Interaction volume radius: 5 \u00c5
Interaction volume height: 45 \u00c5
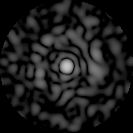
Disorder parameter: 0.827